Question: This question came just out of curiosity to know our friend the a little better.
As a C# (.NET) developer every one must have seen a yellow stack trace like the one below.

Most of the things in it are easily understood like the message 'Attempt to divide by zero' and the method where it occur 'Page_Load' even the path of the .cs file also. But after 3 years of experience the thing I still don't know is what those numbers with + sign at the end of methods denote in here, like '+51', '+92', '+54' and '+772'.
Does anybody know what these are?
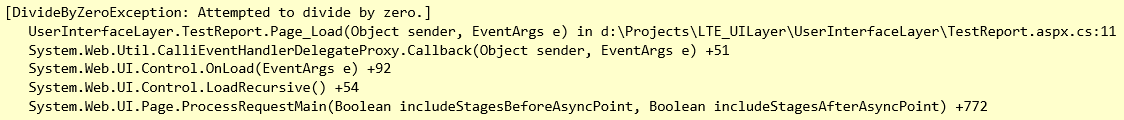
Answer: This is offset of instruction (not IL but native) that caused the exception.
Read more at <URL>